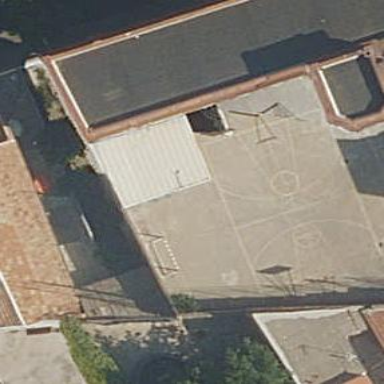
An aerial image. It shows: Basketball court in the leisure land pitch.